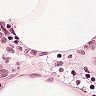
Metastatic tissue present: no